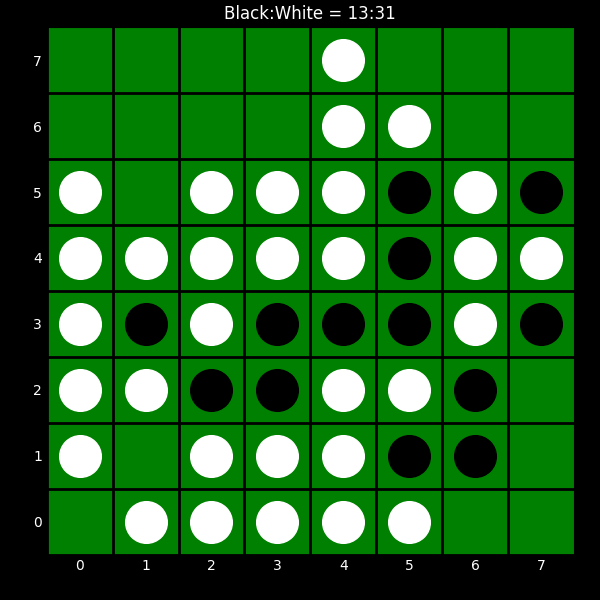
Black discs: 13
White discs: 31